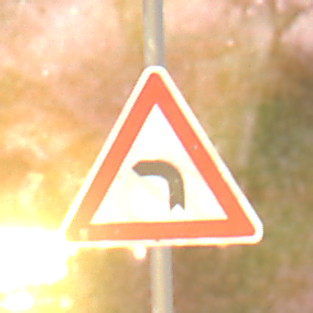
Verkehrszeichen: KurveLinks
Umgebung: Outdoor, Suburban
Tageszeit: Night
Wetter: Clear
Licht: Artificial
Jahreszeit: NotSpecified
Kontrast: HighContrast